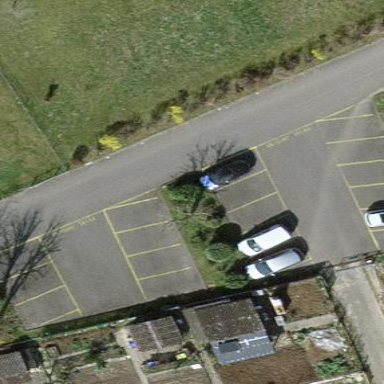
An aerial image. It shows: Parking area with surface.